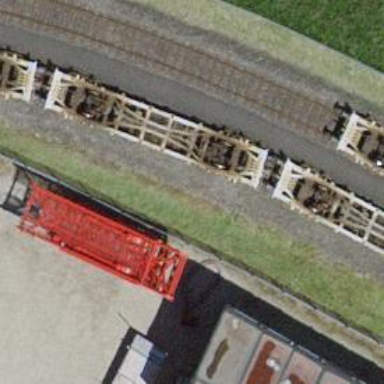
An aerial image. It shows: Rail spur service.